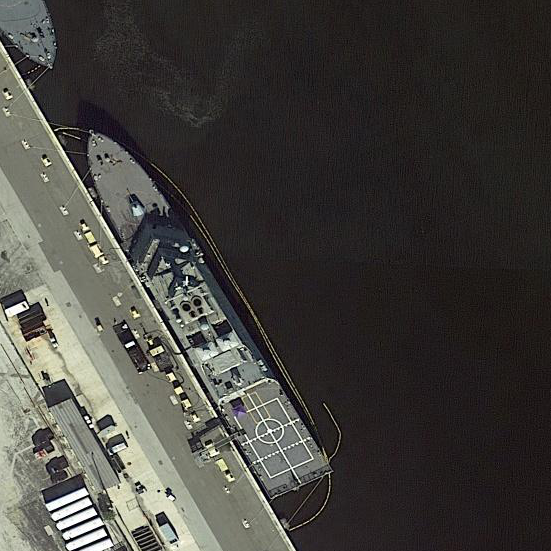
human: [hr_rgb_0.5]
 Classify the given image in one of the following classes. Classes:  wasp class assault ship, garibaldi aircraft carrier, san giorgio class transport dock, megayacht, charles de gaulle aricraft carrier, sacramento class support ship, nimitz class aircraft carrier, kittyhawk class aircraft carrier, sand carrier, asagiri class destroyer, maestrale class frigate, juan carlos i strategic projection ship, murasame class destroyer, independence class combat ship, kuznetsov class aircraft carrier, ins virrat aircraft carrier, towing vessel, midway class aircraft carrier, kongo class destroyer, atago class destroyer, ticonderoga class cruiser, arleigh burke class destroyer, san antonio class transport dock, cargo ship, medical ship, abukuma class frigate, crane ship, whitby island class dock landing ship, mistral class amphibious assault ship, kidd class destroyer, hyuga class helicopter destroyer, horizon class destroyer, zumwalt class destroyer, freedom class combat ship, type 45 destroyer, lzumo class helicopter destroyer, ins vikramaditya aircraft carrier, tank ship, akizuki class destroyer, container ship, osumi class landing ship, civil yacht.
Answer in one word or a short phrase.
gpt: Freedom class combat ship